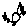
Label: square